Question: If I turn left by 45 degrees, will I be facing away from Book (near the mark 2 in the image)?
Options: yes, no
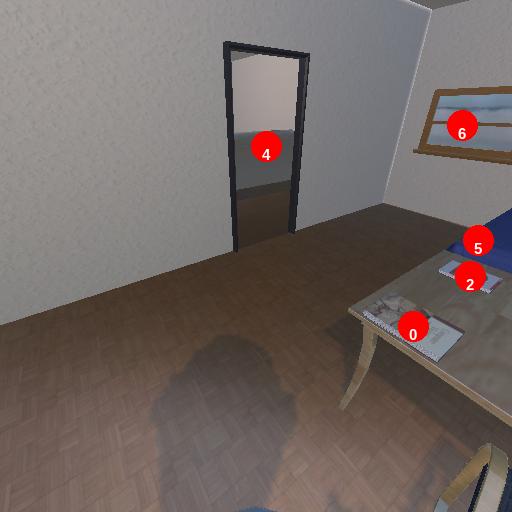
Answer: yes